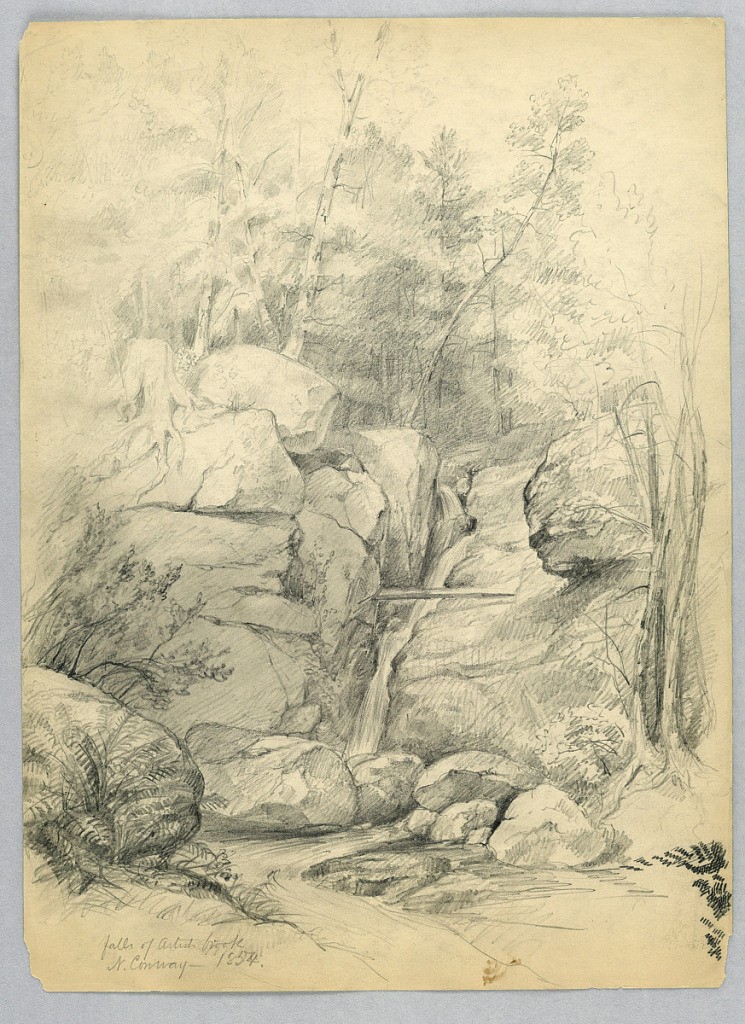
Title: Falls of Artists' Brook, North Conway, New Hampshire
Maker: Daniel Huntington, American, 1816–1906
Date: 1854
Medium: Graphite on paper
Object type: Drawing
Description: Boulder ledges, with narrow waterfall at center. Boulders below in foreground. Birch trees above, and lower right.